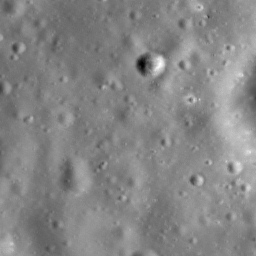
Host type: hard_negative
Lunar coordinates: latitude -4.101, longitude -111.665